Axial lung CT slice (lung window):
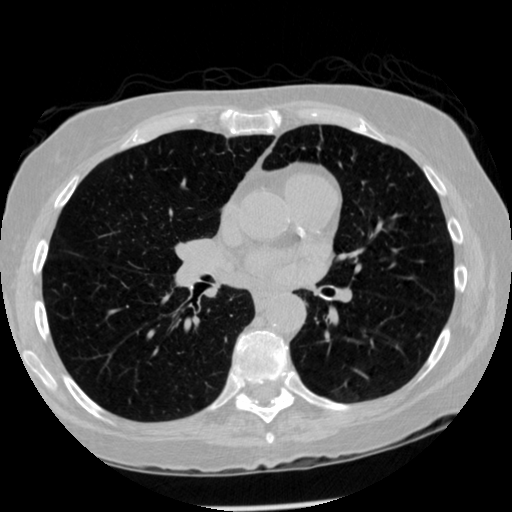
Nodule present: no